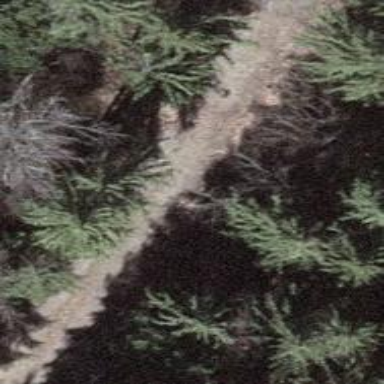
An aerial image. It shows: Track with grade 2 gravel surface.